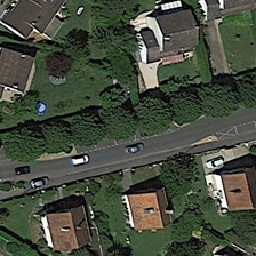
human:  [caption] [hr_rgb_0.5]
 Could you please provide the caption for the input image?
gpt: There are many cars on the wide road.

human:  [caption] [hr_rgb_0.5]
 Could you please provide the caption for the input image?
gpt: Long distance running with wide teeth

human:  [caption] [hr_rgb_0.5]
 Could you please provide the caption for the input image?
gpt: Many cars are on the open road.

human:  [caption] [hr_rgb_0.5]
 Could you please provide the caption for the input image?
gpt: Many cars drive on the wide road.

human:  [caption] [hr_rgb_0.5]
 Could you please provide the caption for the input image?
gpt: Many cars are on the road.